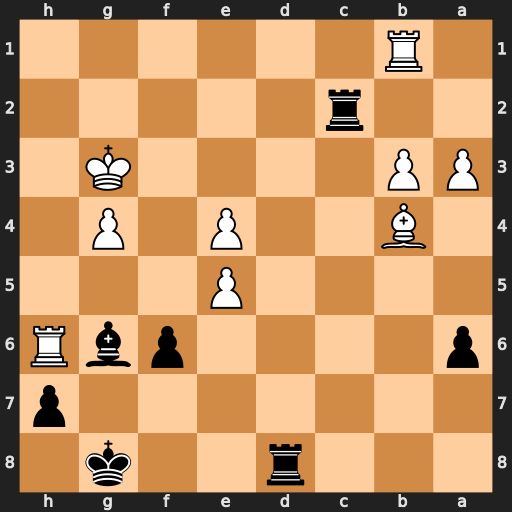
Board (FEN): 3r2k1/7p/p4pbR/4P3/1B2P1P1/PP4K1/2r5/1R6
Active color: b
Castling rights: -
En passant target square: -
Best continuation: Rd3+ Kh4 Rh2#